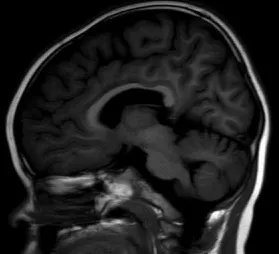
Hypogenesis of corpus callosum.
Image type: radiology (mri)